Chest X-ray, PA view. Patient: 51 years old, sex M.
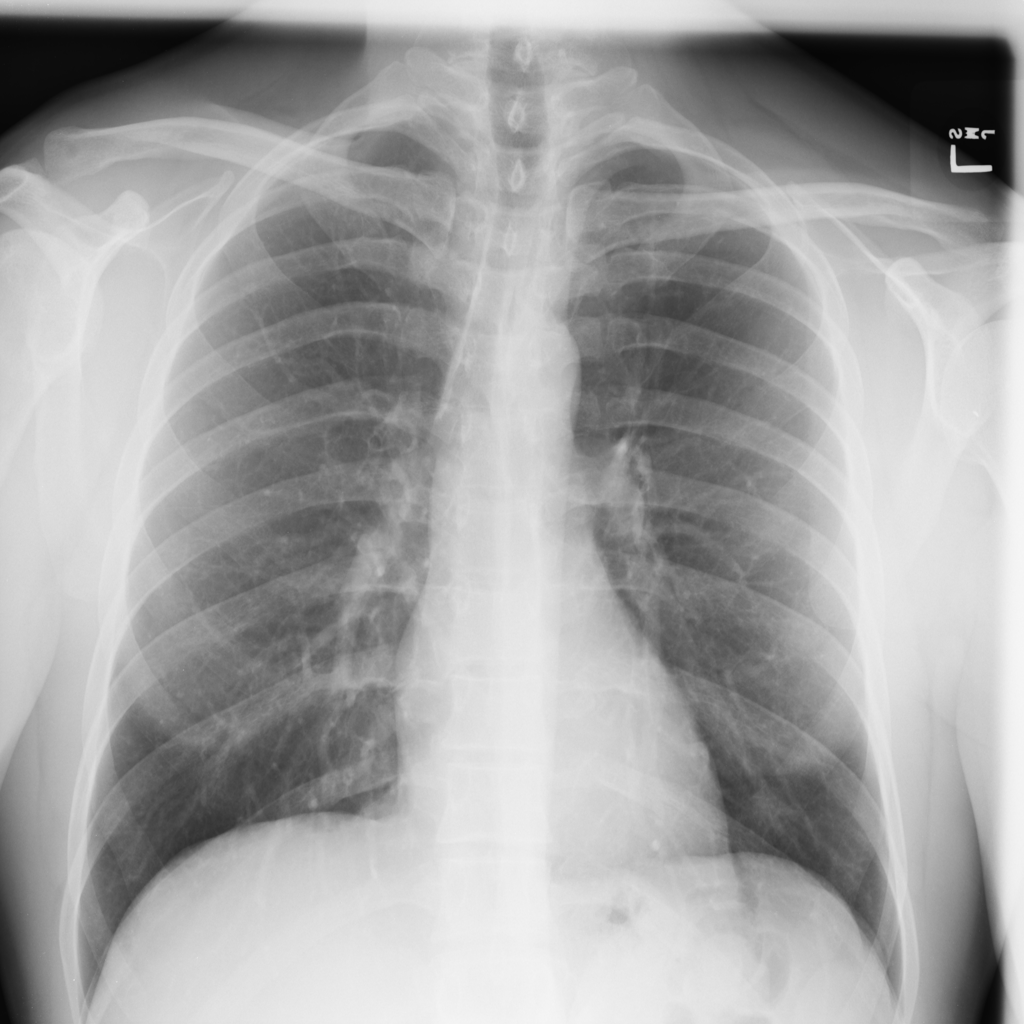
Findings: No Finding